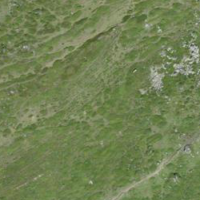
EUNIS habitat code: 26
Species observed at this site:
Ajuga pyramidalis